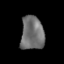
Tissue: prostate
Cell type: T cells
Senescence score: 0.7275
Nuclear area (px): 766
Mean DAPI intensity: 111.766